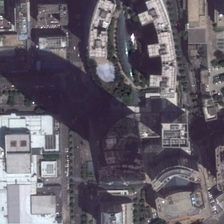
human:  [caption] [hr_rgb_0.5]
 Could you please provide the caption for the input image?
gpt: a large number of tall buildings have been built in this area .

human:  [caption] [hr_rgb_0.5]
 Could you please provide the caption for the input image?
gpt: the economy of this area is very developed .

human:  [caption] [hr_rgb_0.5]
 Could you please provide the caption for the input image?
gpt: a large number of tall buildings have been built in this area .

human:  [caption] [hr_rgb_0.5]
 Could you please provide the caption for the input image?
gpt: the economy of this area is very developed .

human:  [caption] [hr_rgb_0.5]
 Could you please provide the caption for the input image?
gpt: the economy of this area is very developed .